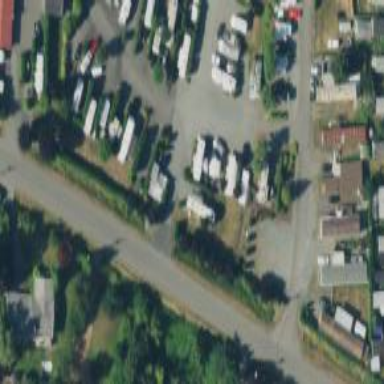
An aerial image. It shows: Mobile residential caravan site catering to tourists.